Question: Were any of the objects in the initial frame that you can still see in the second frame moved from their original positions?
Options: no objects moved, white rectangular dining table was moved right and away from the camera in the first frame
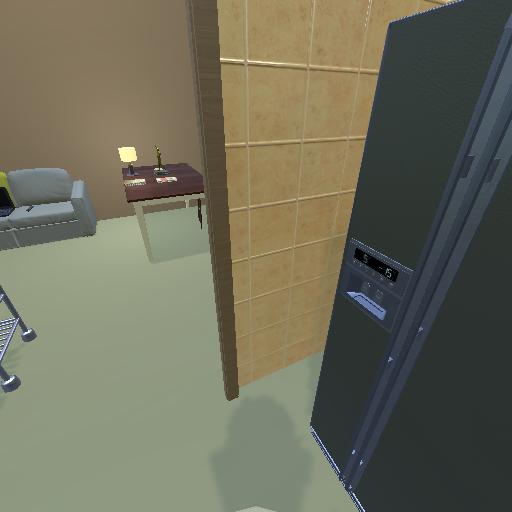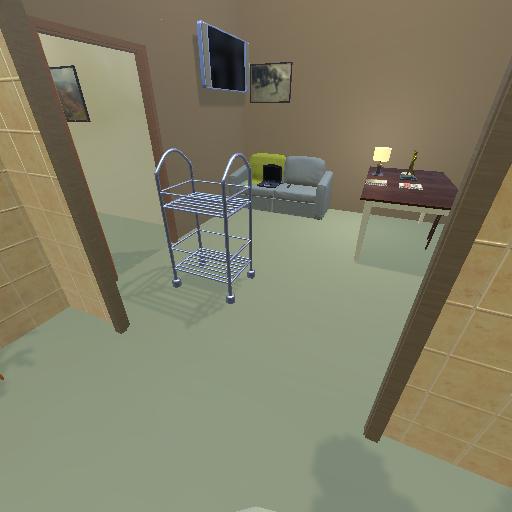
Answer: no objects moved